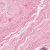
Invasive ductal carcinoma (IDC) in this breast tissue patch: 0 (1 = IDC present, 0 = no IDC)